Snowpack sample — Buffalo Mountain, Silverthorne, Colorado, USA (1/25/25, 10:11 AM MST)
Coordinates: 39.6222, -106.1139
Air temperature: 22 °F
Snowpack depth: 110 cm
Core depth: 30 cm
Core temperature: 42.8 °F
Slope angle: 12°, slope face: 102°
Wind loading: high
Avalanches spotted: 0
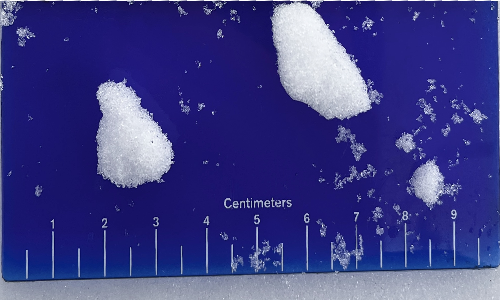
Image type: core
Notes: No avalanches nearby, collected on the outskirts of a fire break 15 meters from the treeline, on way to Buffalo and Red Mountain